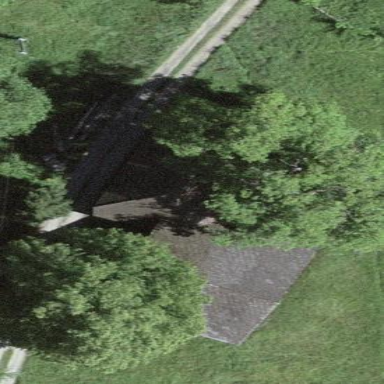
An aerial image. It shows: Barn.